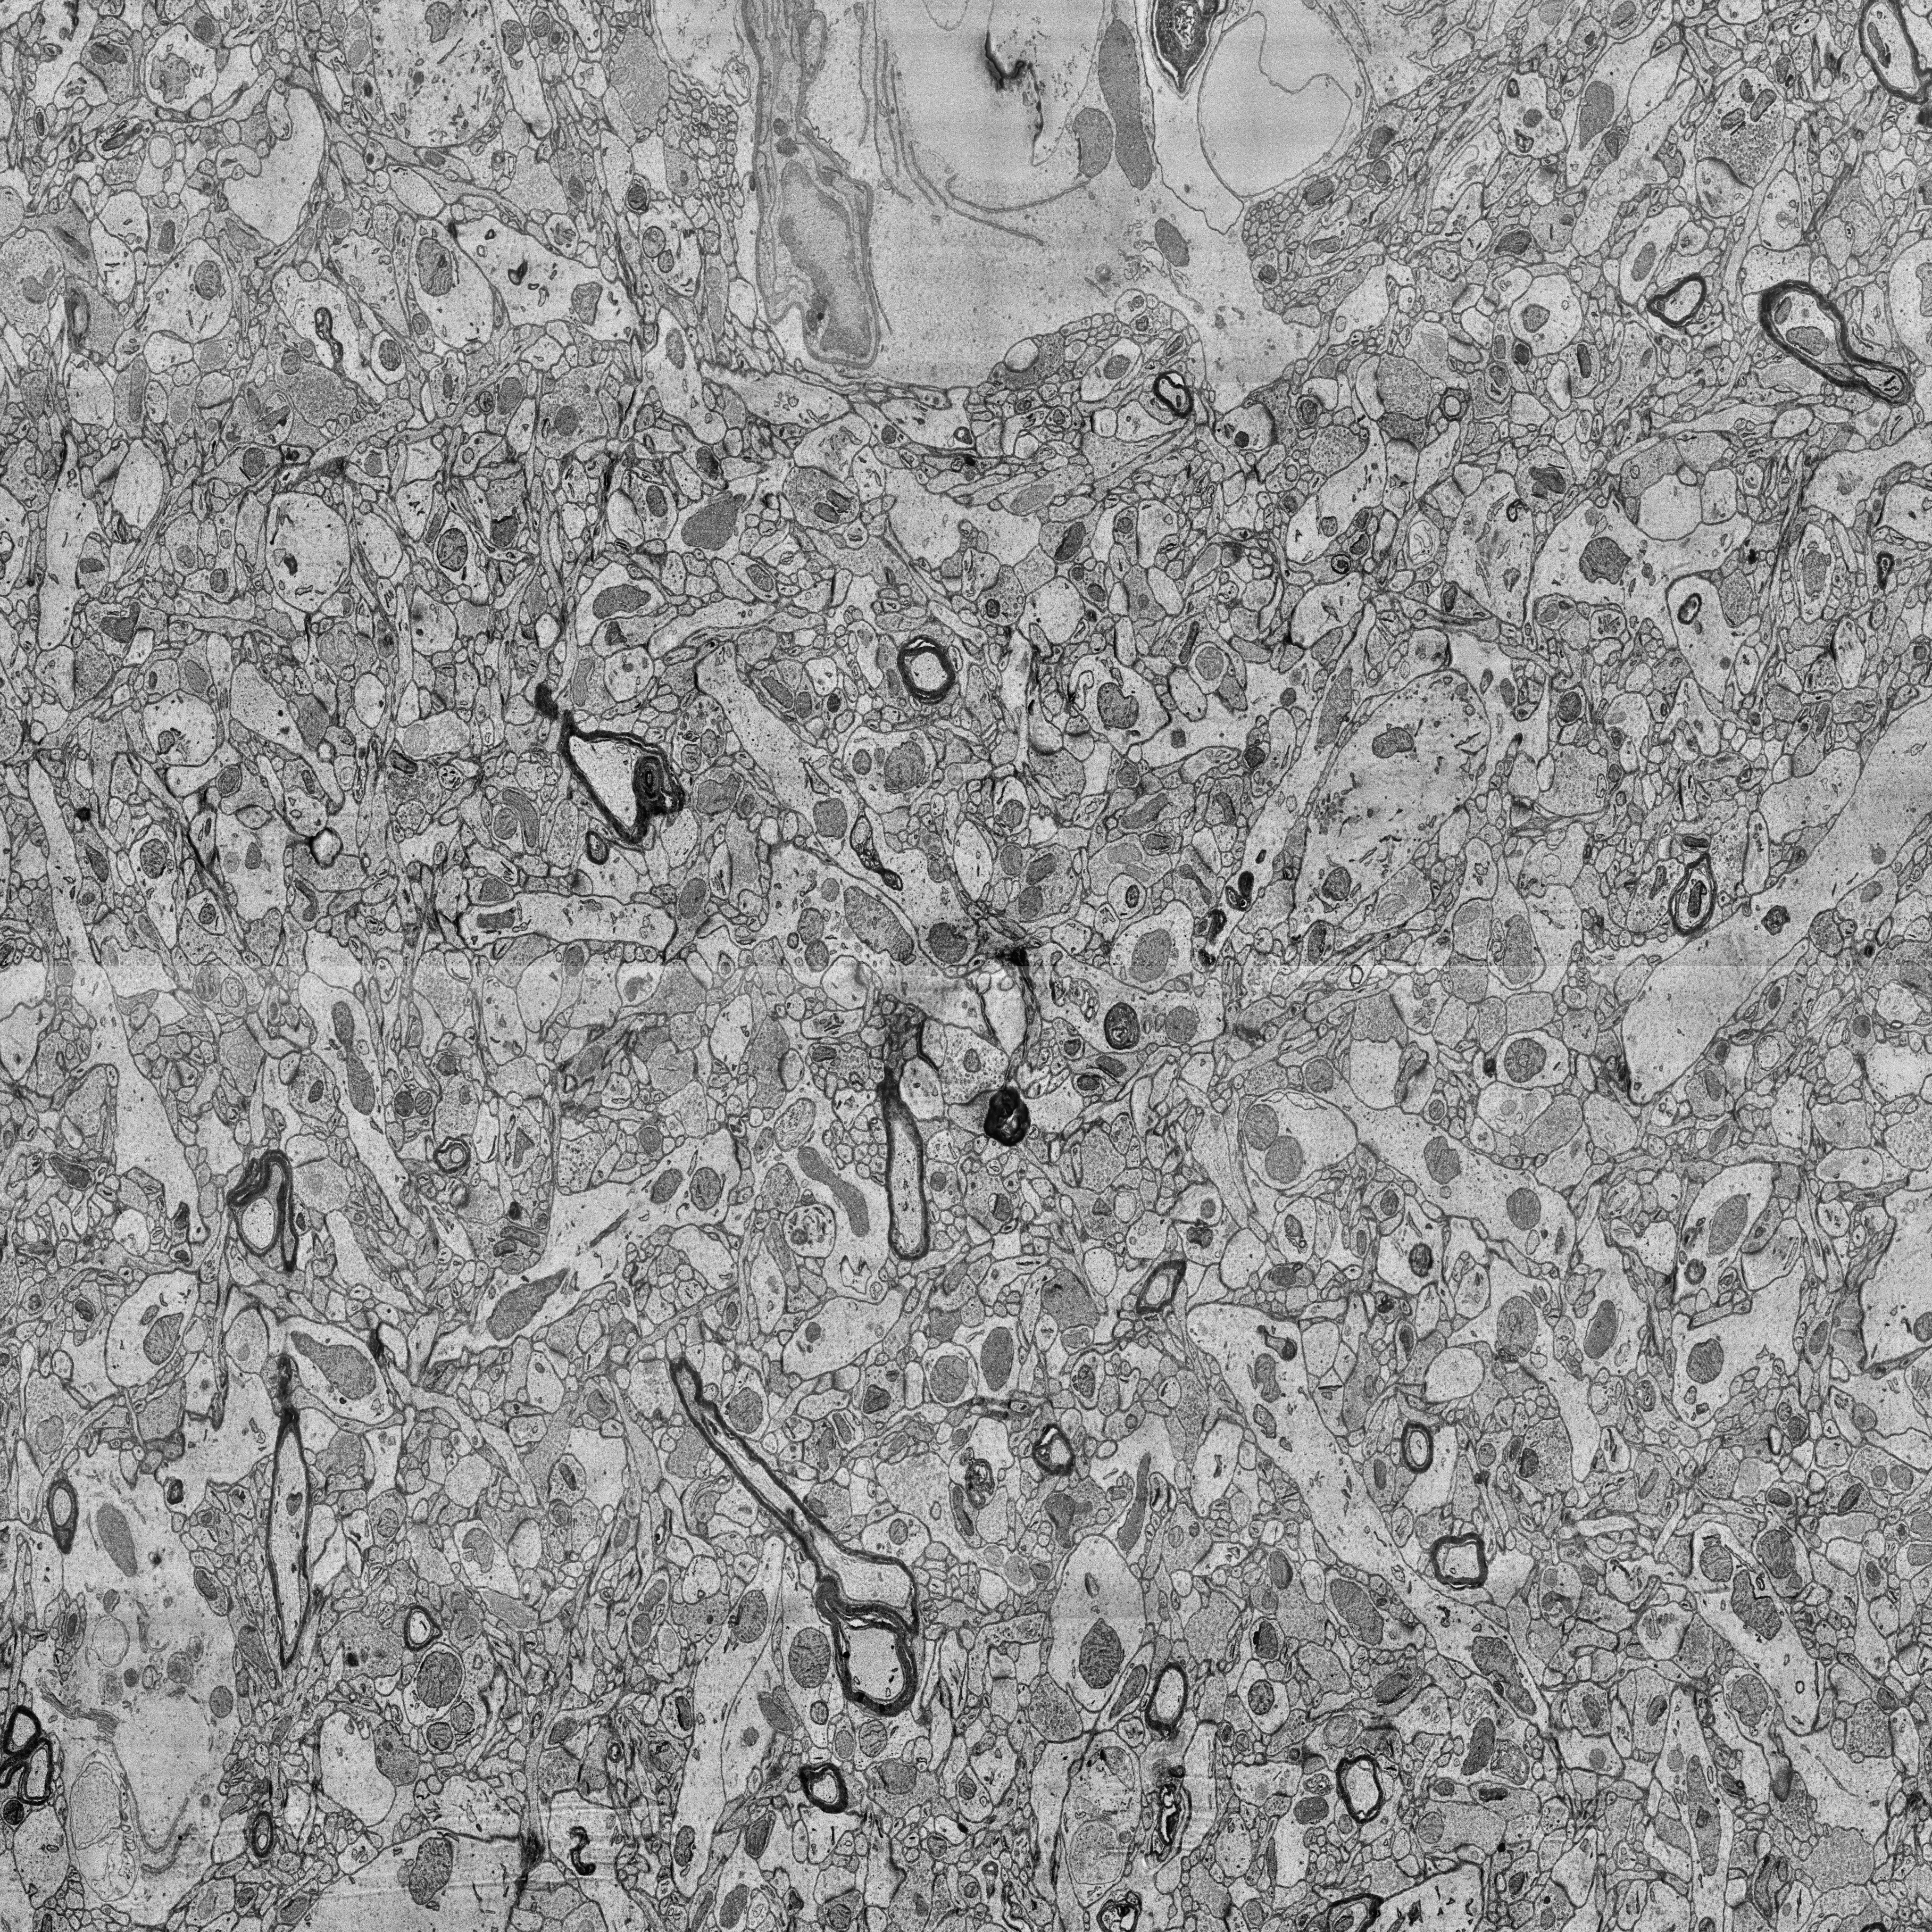
Electron microscopy slice of human cortex tissue
Slice depth (z): 9
Mitochondria instances in slice: 466